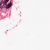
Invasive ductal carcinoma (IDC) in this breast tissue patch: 0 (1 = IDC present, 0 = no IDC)